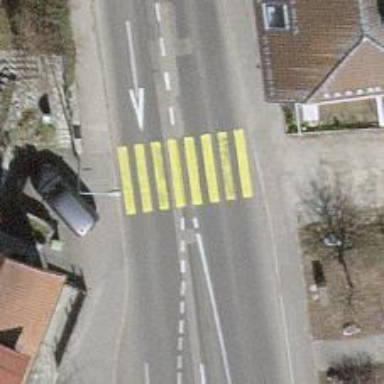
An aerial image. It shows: Marked zebra crossing on the road.